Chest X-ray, PA view. Patient: 47 years old, sex F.
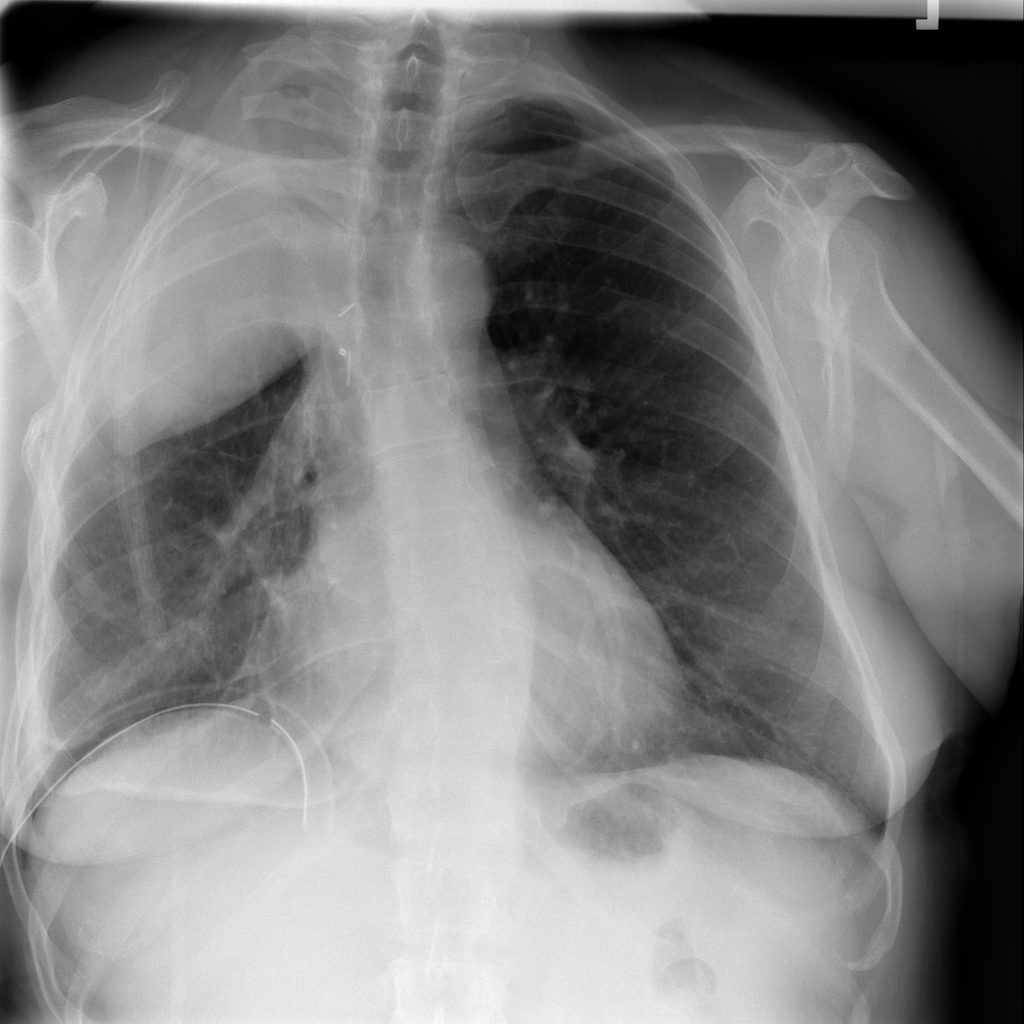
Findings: Mass, Pneumothorax